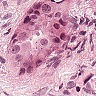
Metastatic tissue present: yes